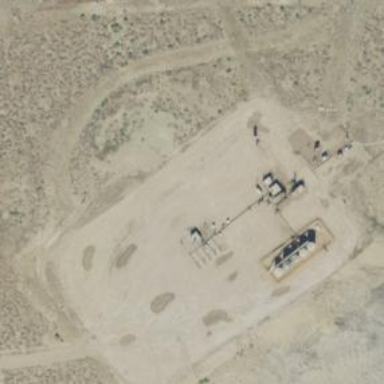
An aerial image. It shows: Petroleum well.